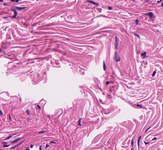
Tumor epithelial tissue: no
Tumor-associated stroma tissue: yes
Normal tissue: no